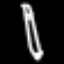
Label: pencil